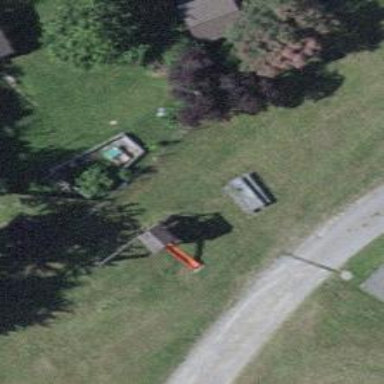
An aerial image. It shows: Playground area for leisure land.